Interaction volume radius: 5 \u00c5
Interaction volume height: 20 \u00c5
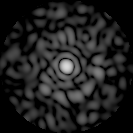
Disorder parameter: 0.8399